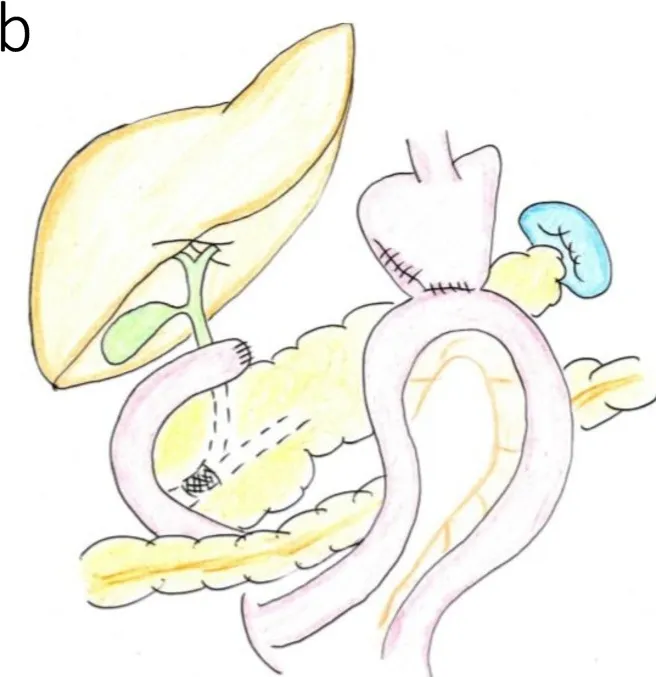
Intraoperative findings for the patient in case 1. . B. The excision range is demarcated by the red line, with the previous gastrojejunal anastomosis preserved.
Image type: radiology (x_ray)